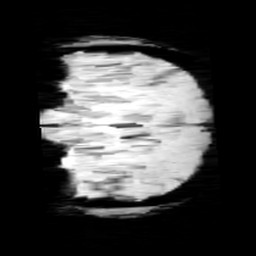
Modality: minIP
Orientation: coronal
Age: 13
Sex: male
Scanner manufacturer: siemens
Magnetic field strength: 3 T
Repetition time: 0.027 s
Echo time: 0.02 s